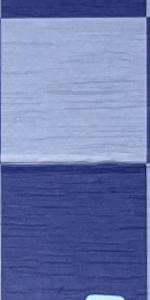
Label: Empty